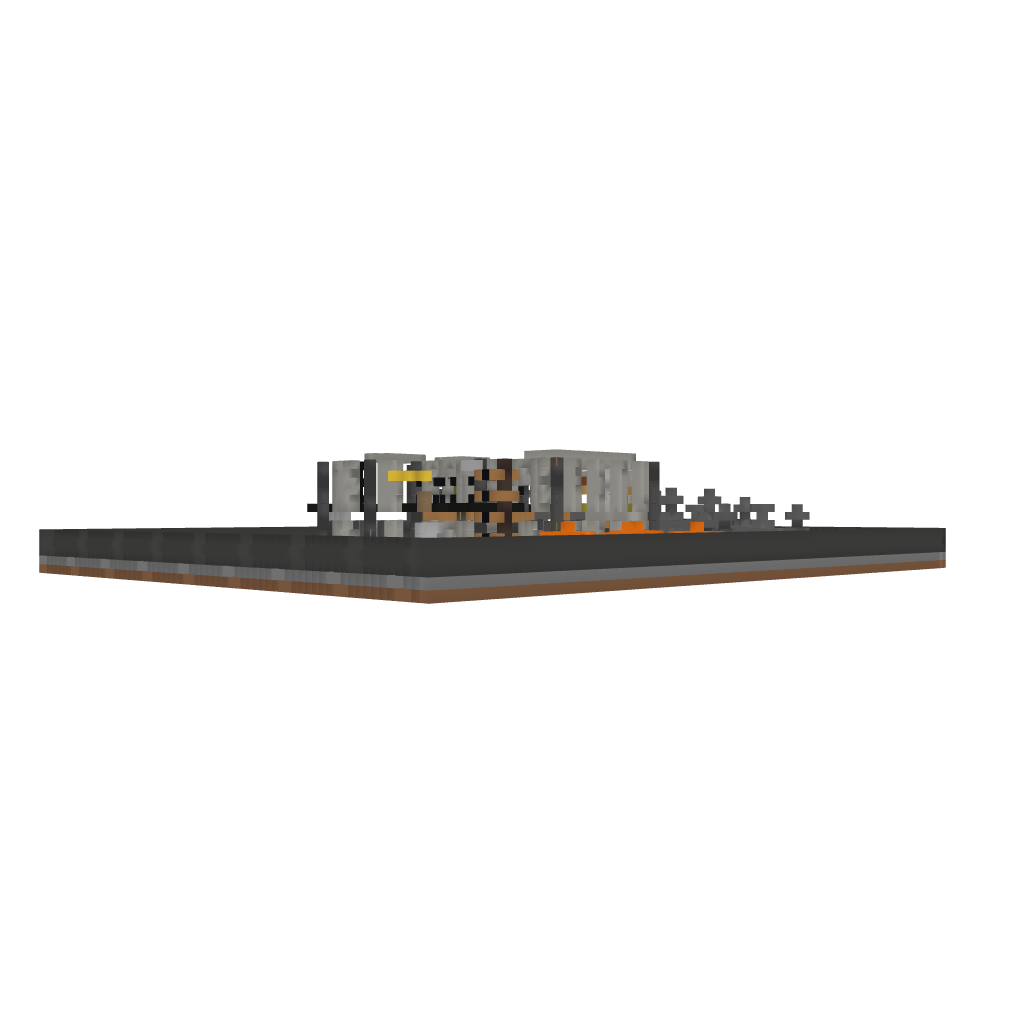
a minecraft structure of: StaffHouse